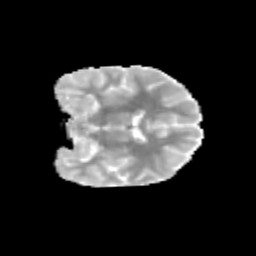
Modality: MD
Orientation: coronal
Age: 13
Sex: female
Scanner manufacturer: siemens
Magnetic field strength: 3 T
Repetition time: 3.8 s
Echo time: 0.07 s